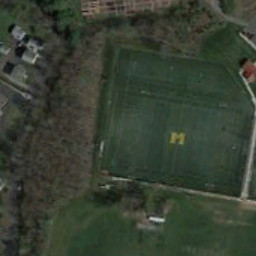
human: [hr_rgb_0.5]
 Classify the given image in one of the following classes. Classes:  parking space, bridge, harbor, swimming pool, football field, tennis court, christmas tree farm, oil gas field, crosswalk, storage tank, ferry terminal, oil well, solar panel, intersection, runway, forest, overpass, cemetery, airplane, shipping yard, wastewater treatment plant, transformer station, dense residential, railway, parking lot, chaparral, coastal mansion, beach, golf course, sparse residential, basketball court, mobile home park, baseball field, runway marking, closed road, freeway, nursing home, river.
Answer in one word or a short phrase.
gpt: football field